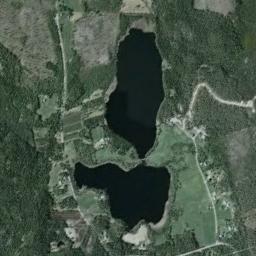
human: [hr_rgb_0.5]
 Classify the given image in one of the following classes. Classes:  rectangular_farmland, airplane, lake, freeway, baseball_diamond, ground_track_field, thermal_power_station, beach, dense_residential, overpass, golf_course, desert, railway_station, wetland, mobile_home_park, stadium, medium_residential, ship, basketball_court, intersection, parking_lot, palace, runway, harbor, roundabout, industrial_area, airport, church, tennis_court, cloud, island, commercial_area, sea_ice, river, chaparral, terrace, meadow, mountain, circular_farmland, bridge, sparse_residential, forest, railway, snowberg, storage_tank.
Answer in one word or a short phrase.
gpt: lake